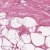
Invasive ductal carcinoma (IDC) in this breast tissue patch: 0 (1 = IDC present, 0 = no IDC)